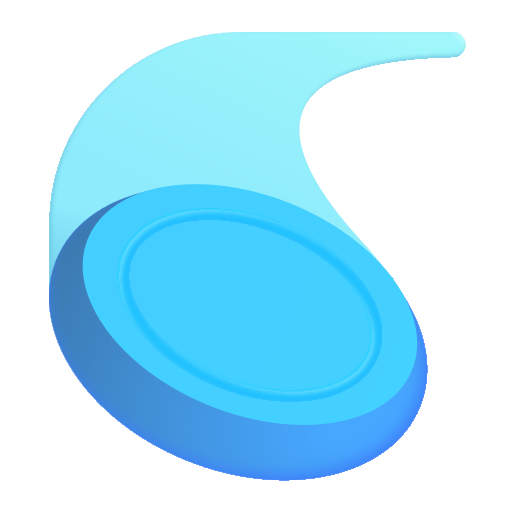
flying disc color